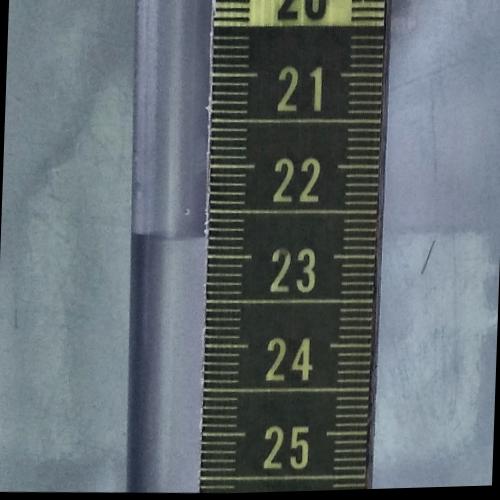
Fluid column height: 22.8 cm